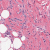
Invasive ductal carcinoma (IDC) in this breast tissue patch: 0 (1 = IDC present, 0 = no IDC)